Question: The docs say I should specify a application revision in either .yaml or .json format when calling codedeploy. But how do I deploy the actual function code through code deploy?
There is no option to provide a zip with the code inside it. Only json and yaml files are accepted. How do I actually update/add the lambda function code through codedeploy? The below images shows even through aws console, I can only specify a yaml or json appspec file.
How do I actually deploy my function code here?
[
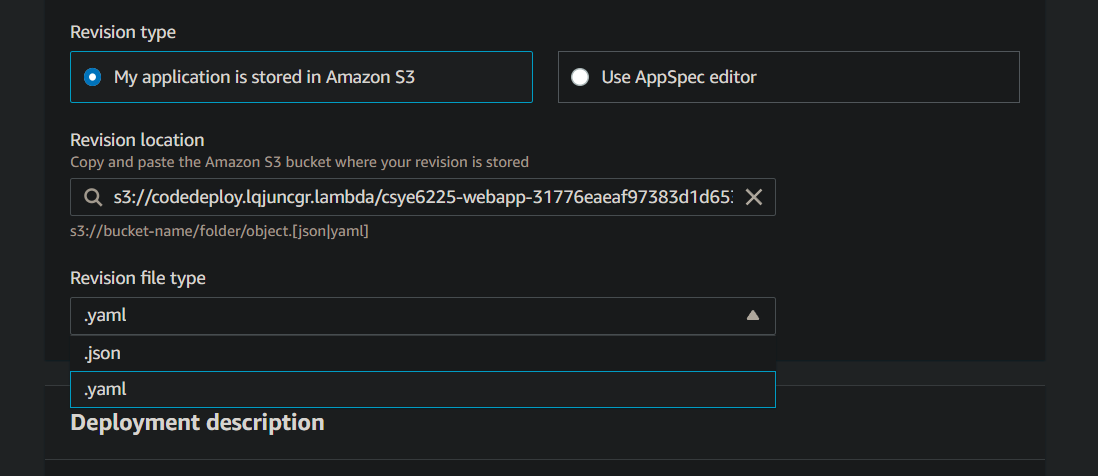
Answer: You have to deploy it before your CodeDeploy (CD) stage. You can use <URL> for that. So in your CI/CD pipeline, your CD stage would be executed after CB stage. The CB stage would deploy and create a version of your function, which then would be used as an input to CD.